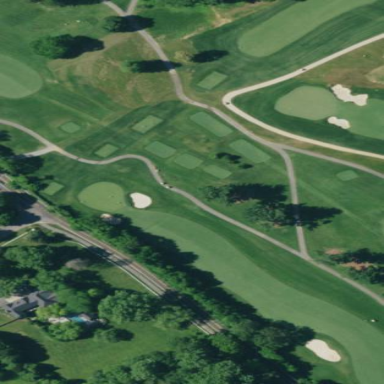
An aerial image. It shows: Scenic golf fairway.